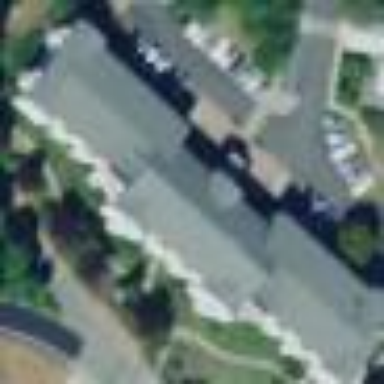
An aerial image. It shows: Building.